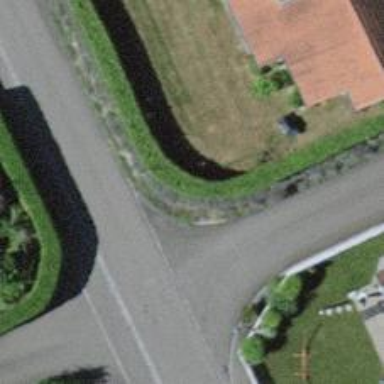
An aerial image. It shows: Hedge barrier.